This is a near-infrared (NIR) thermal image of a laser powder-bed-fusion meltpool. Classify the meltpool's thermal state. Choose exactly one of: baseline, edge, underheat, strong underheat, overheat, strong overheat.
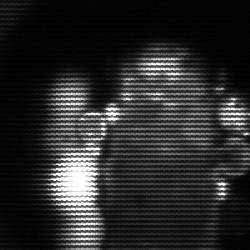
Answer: strong underheat